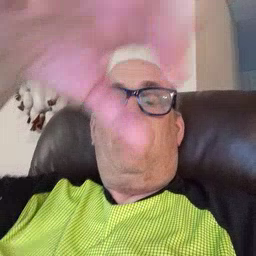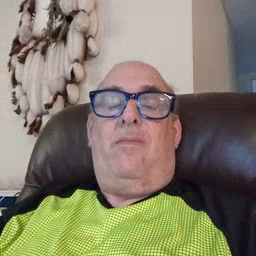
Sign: helicopter